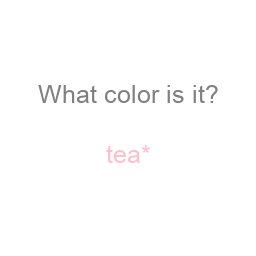
Color: pink
Color name shown: teal
Background color: white
Question text color: gray